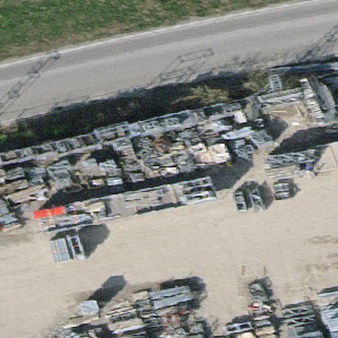
Label: other